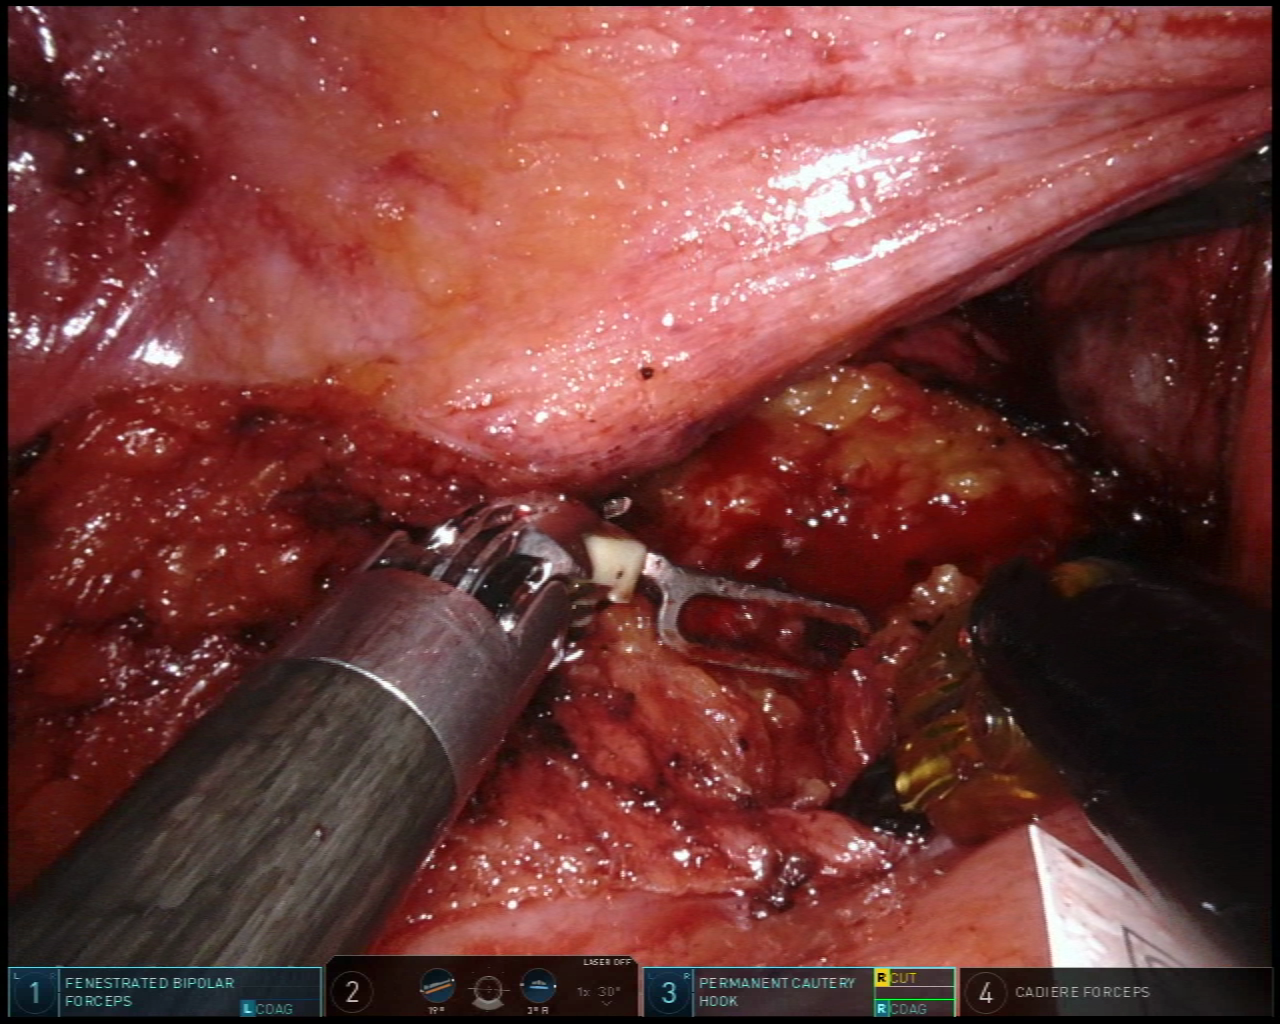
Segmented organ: vesicular_glands
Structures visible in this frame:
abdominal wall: no
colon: no
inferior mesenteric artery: no
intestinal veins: no
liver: no
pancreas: no
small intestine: no
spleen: no
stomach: no
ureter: no
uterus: no
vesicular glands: yes